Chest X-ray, AP view. Patient: 63 years old, sex M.
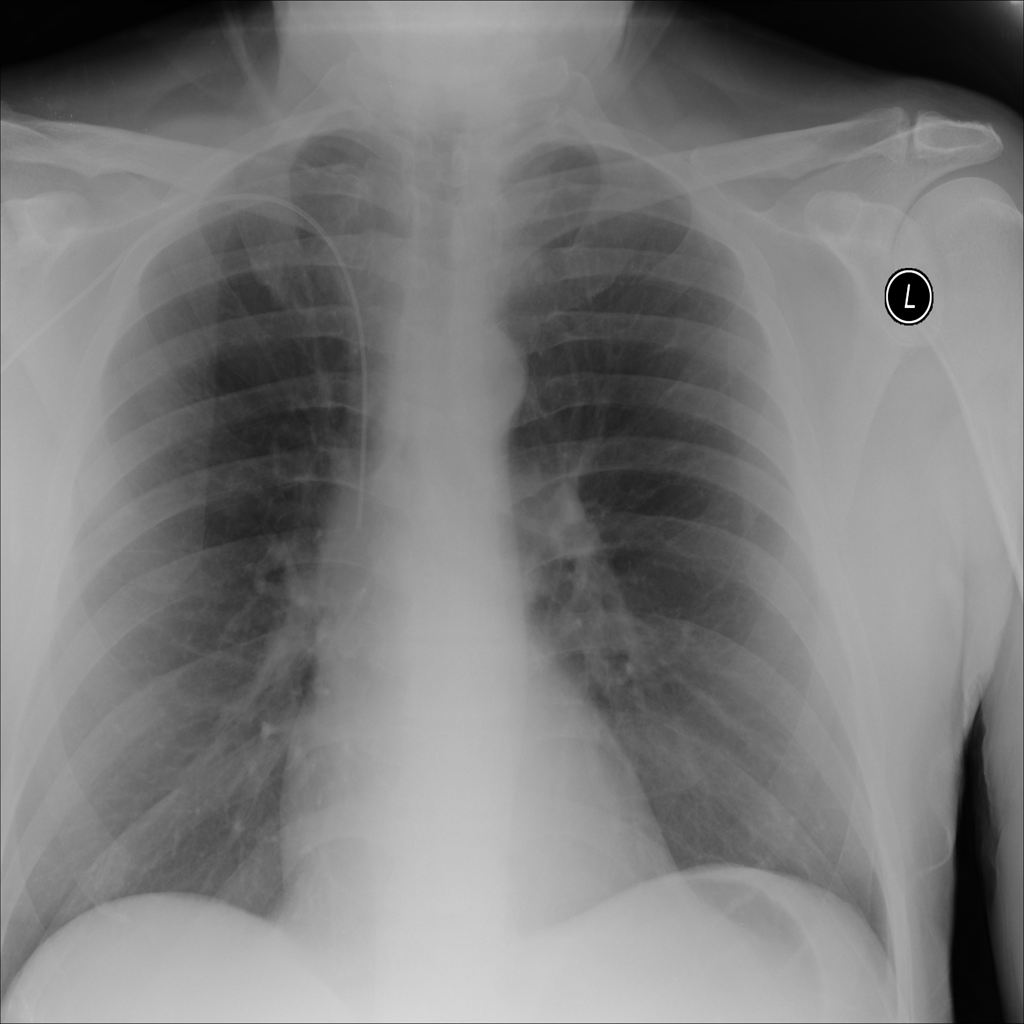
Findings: No Finding